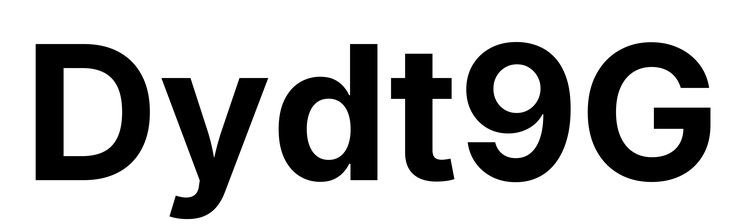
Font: Inter_Bold